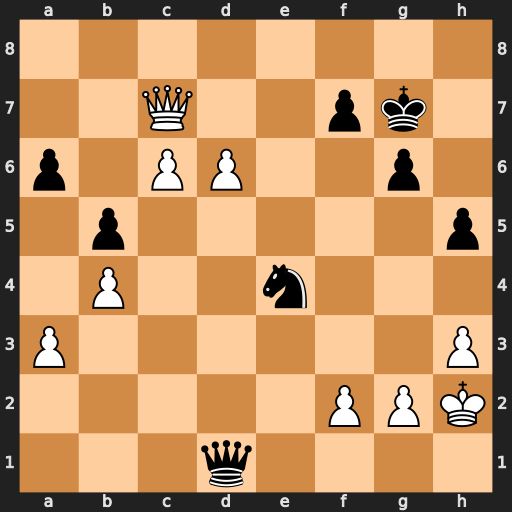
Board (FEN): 8/2Q2pk1/p1PP2p1/1p5p/1P2n3/P6P/5PPK/3q4
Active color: w
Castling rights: -
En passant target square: -
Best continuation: d7 Nd2 Qe5+ f6 Qe7+